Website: crate-barrel
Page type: customer-info-address
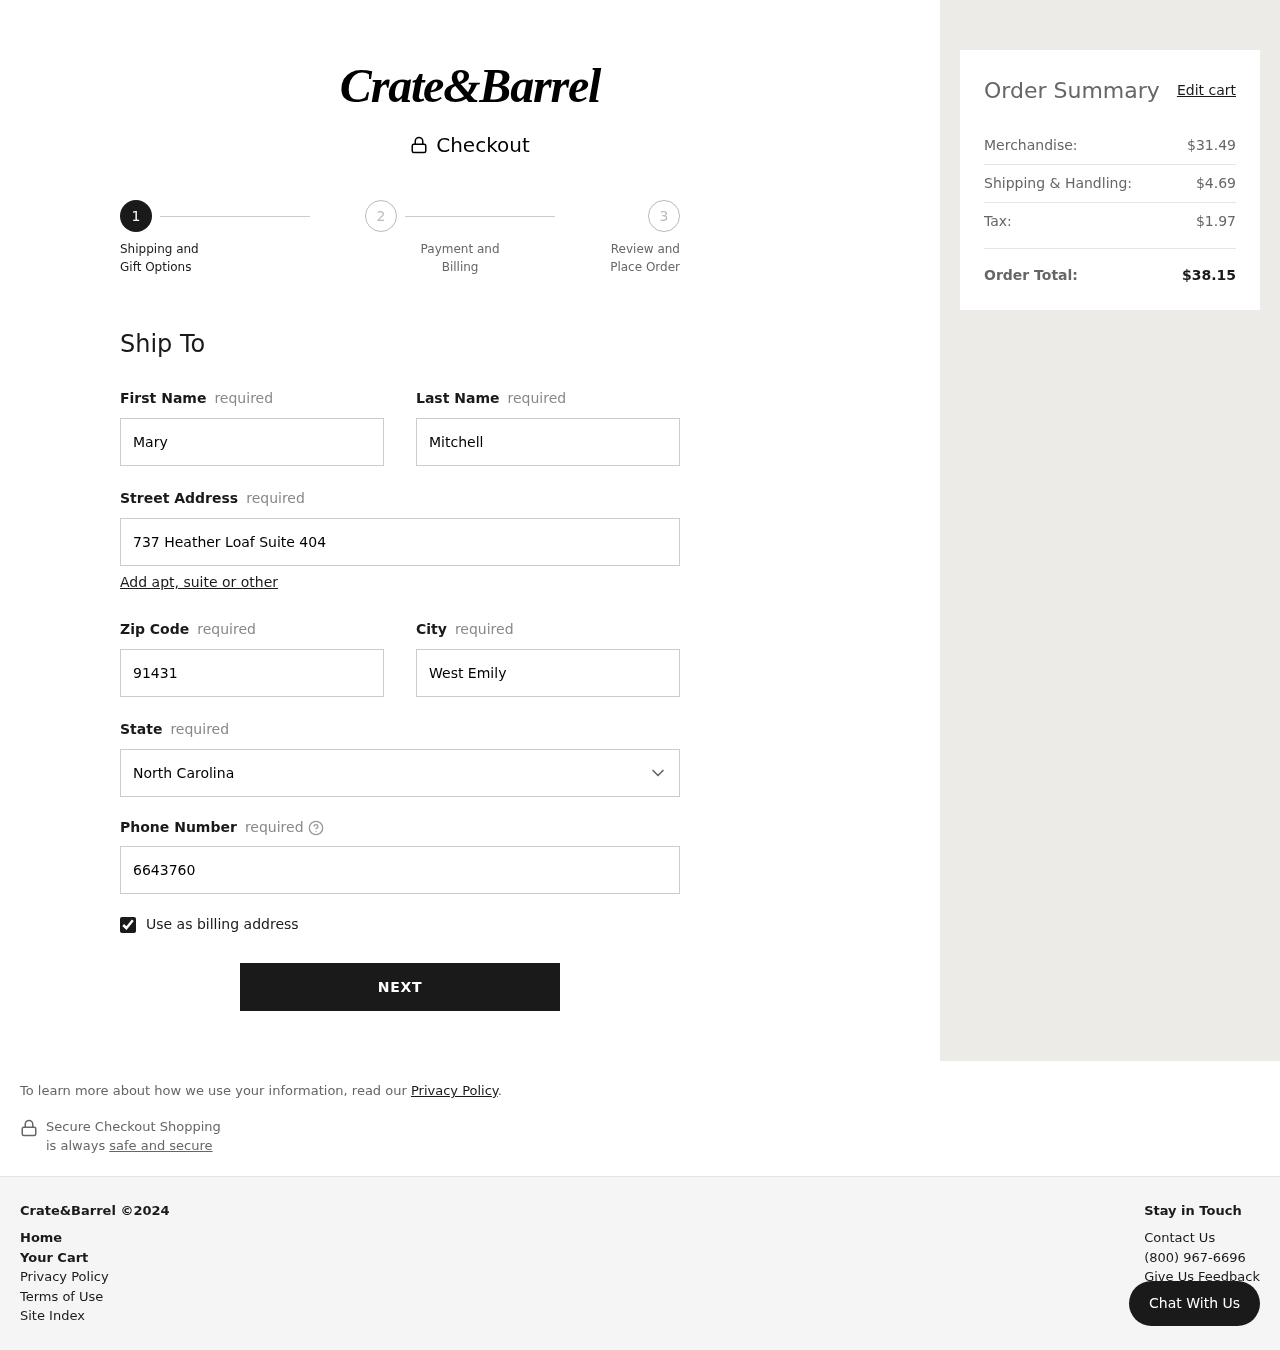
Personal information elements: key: PII_CITY
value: West Emily
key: PII_FIRSTNAME
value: Mary
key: PII_LASTNAME
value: Mitchell
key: PII_PHONE
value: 6643760712
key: PII_POSTCODE
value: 91431
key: PII_STATE
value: North Carolina
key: PII_STREET
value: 737 Heather Loaf Suite 404
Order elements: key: ORDER_SUBTOTAL
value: $31.49
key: ORDER_SHIPPING_COST
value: $4.69
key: ORDER_TAX
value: $1.97
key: ORDER_TOTAL
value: $38.15